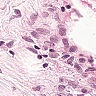
Metastatic tissue present: no